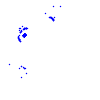
Particle: kaon